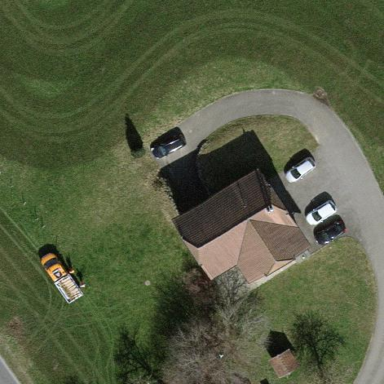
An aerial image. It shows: Detached building.